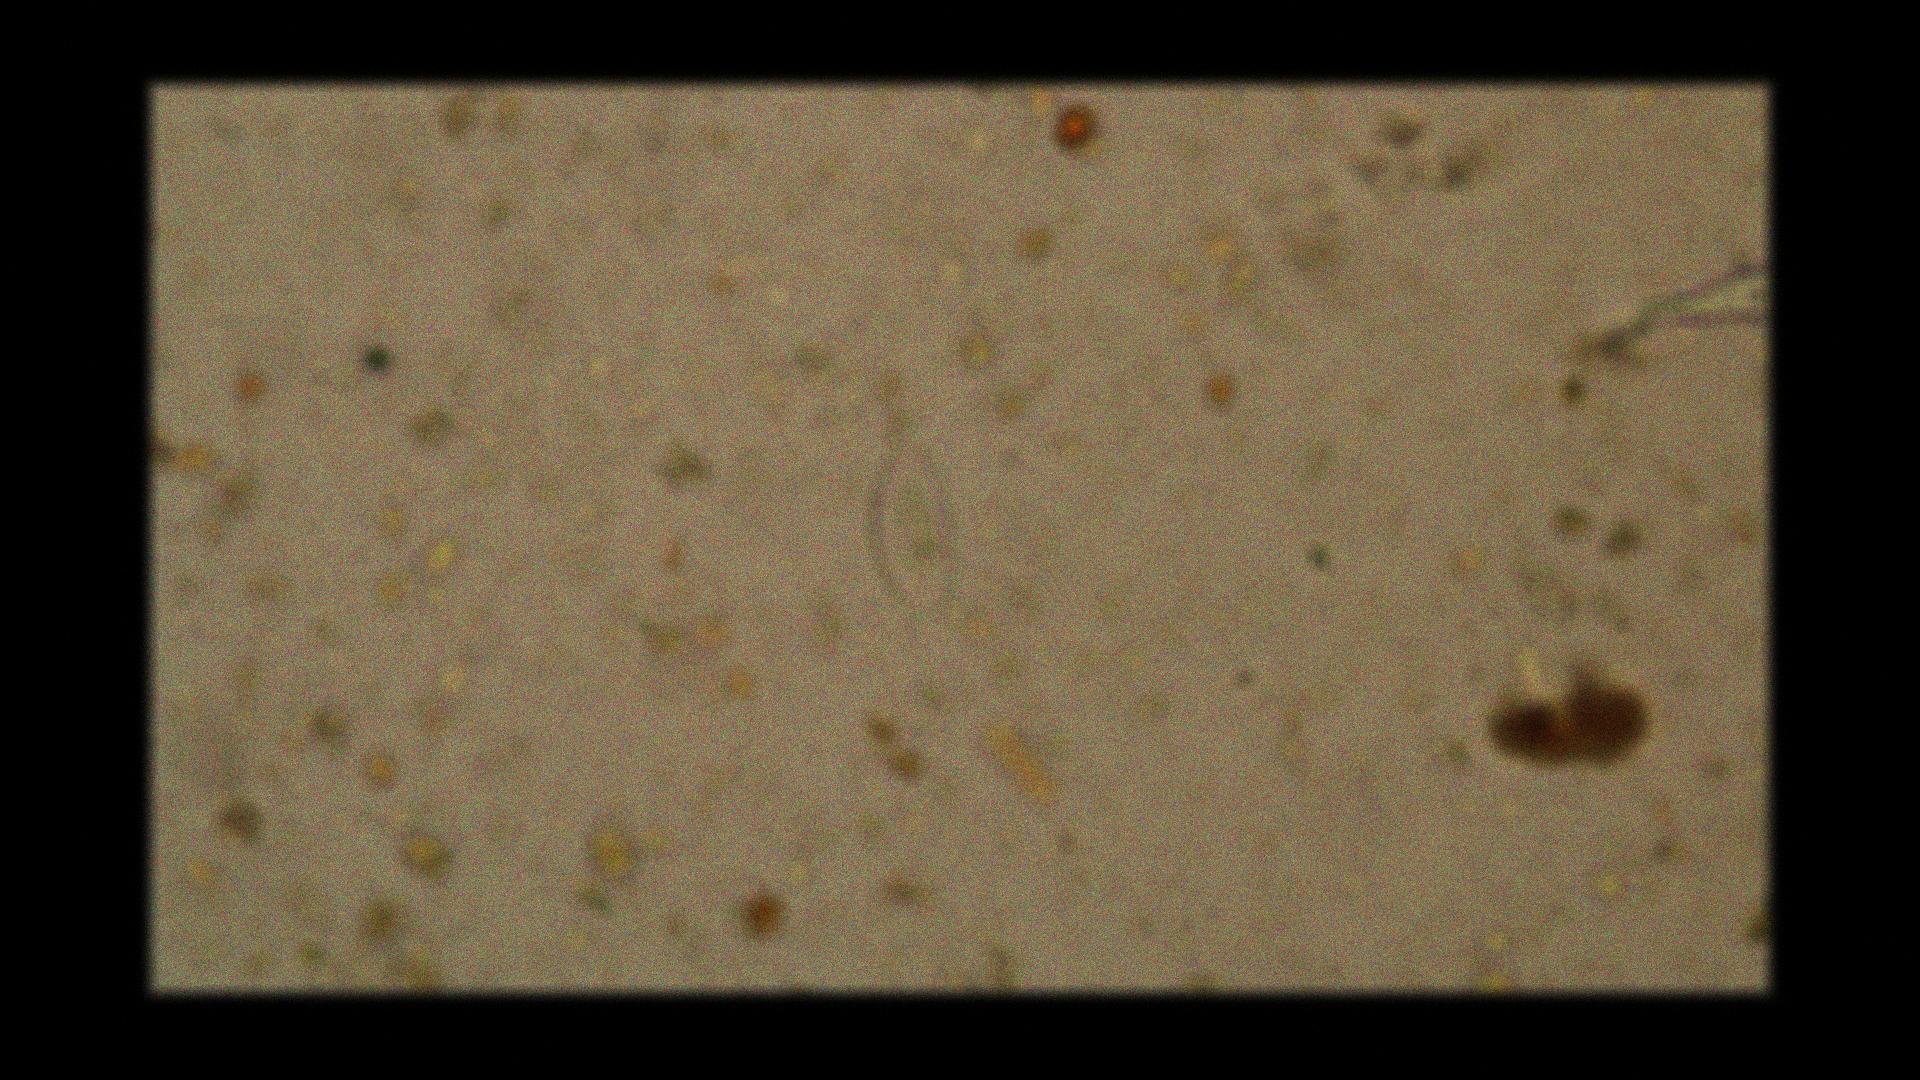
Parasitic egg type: Enterobius vermicularis